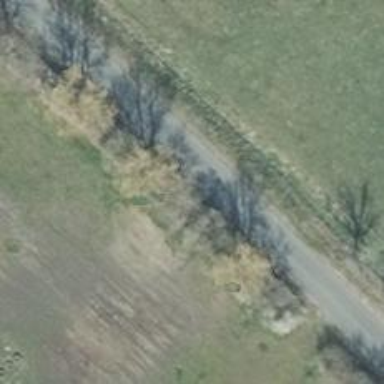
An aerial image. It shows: Power pole.